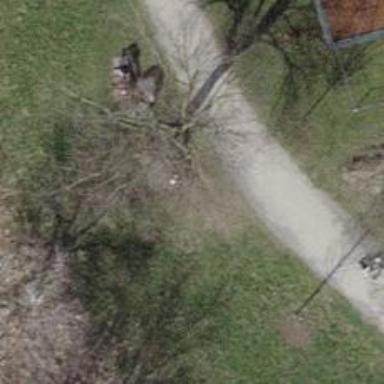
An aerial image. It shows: Bench for seating.